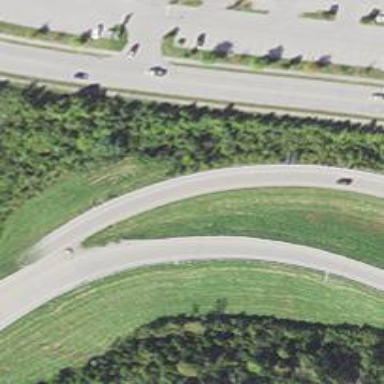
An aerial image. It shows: Trunk link highway.